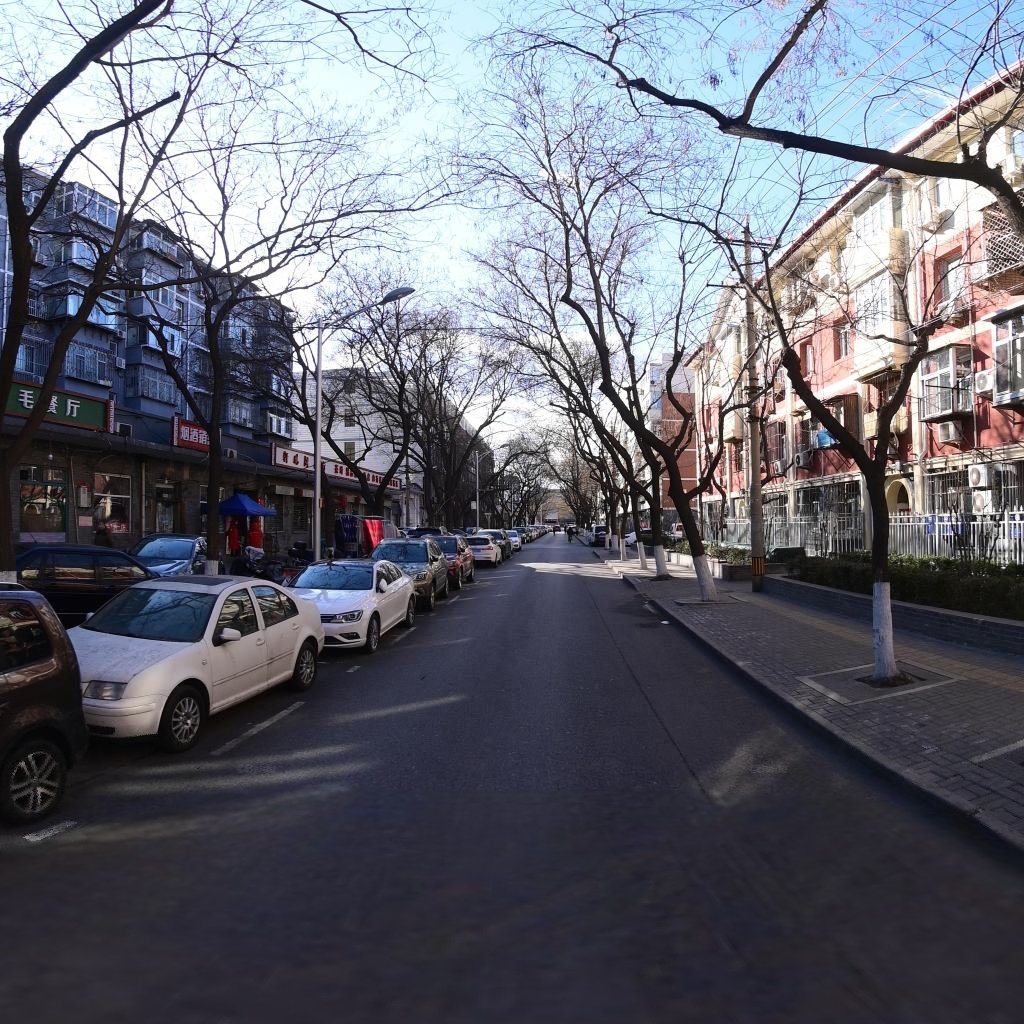
Region: Xicheng
Road damage annotations: longitudinal crack